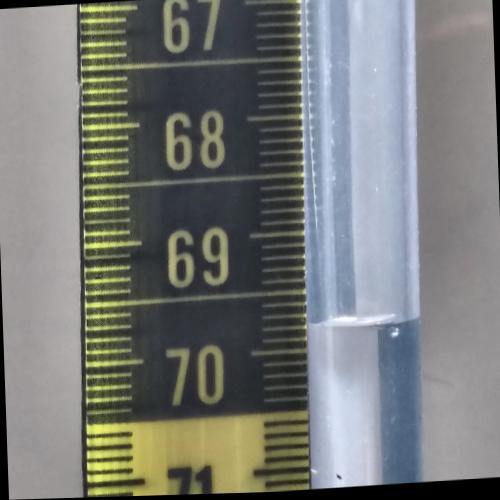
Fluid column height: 69.8 cm